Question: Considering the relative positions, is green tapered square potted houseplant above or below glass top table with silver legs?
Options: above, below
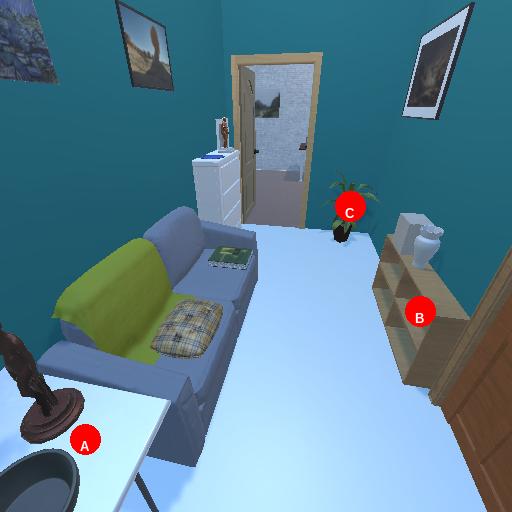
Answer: above